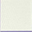
Piece: xx